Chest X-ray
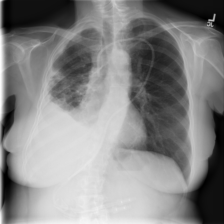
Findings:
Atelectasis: positive
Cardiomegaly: negative
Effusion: negative
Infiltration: negative
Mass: negative
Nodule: negative
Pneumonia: negative
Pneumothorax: negative
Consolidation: negative
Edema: negative
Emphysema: negative
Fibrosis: positive
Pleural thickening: negative
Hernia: negative